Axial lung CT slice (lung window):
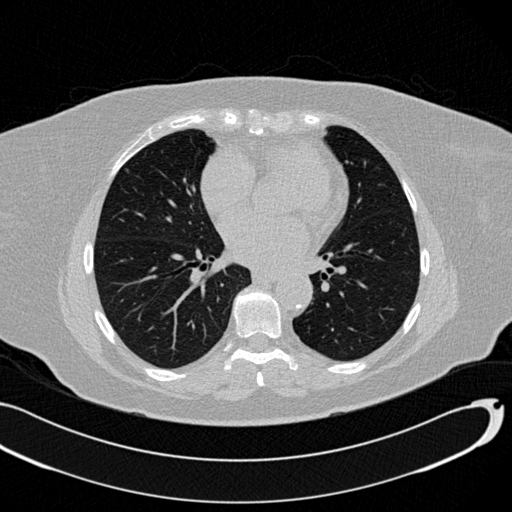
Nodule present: no